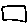
Label: square